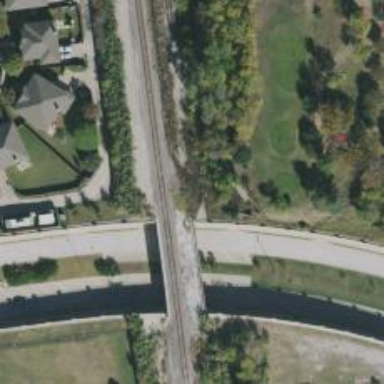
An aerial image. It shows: Railway bridge over siding rail track.